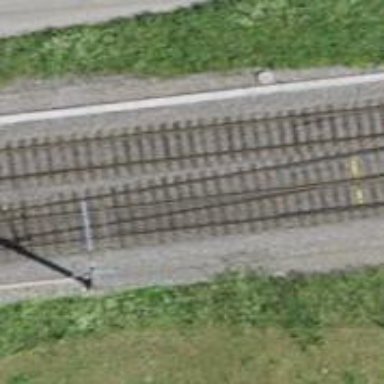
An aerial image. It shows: Electrified rail siding with contact line.